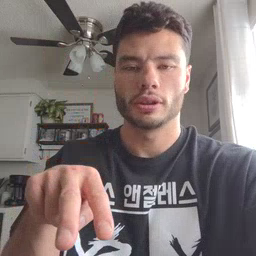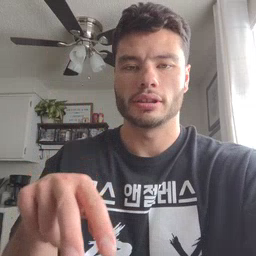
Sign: read